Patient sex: M
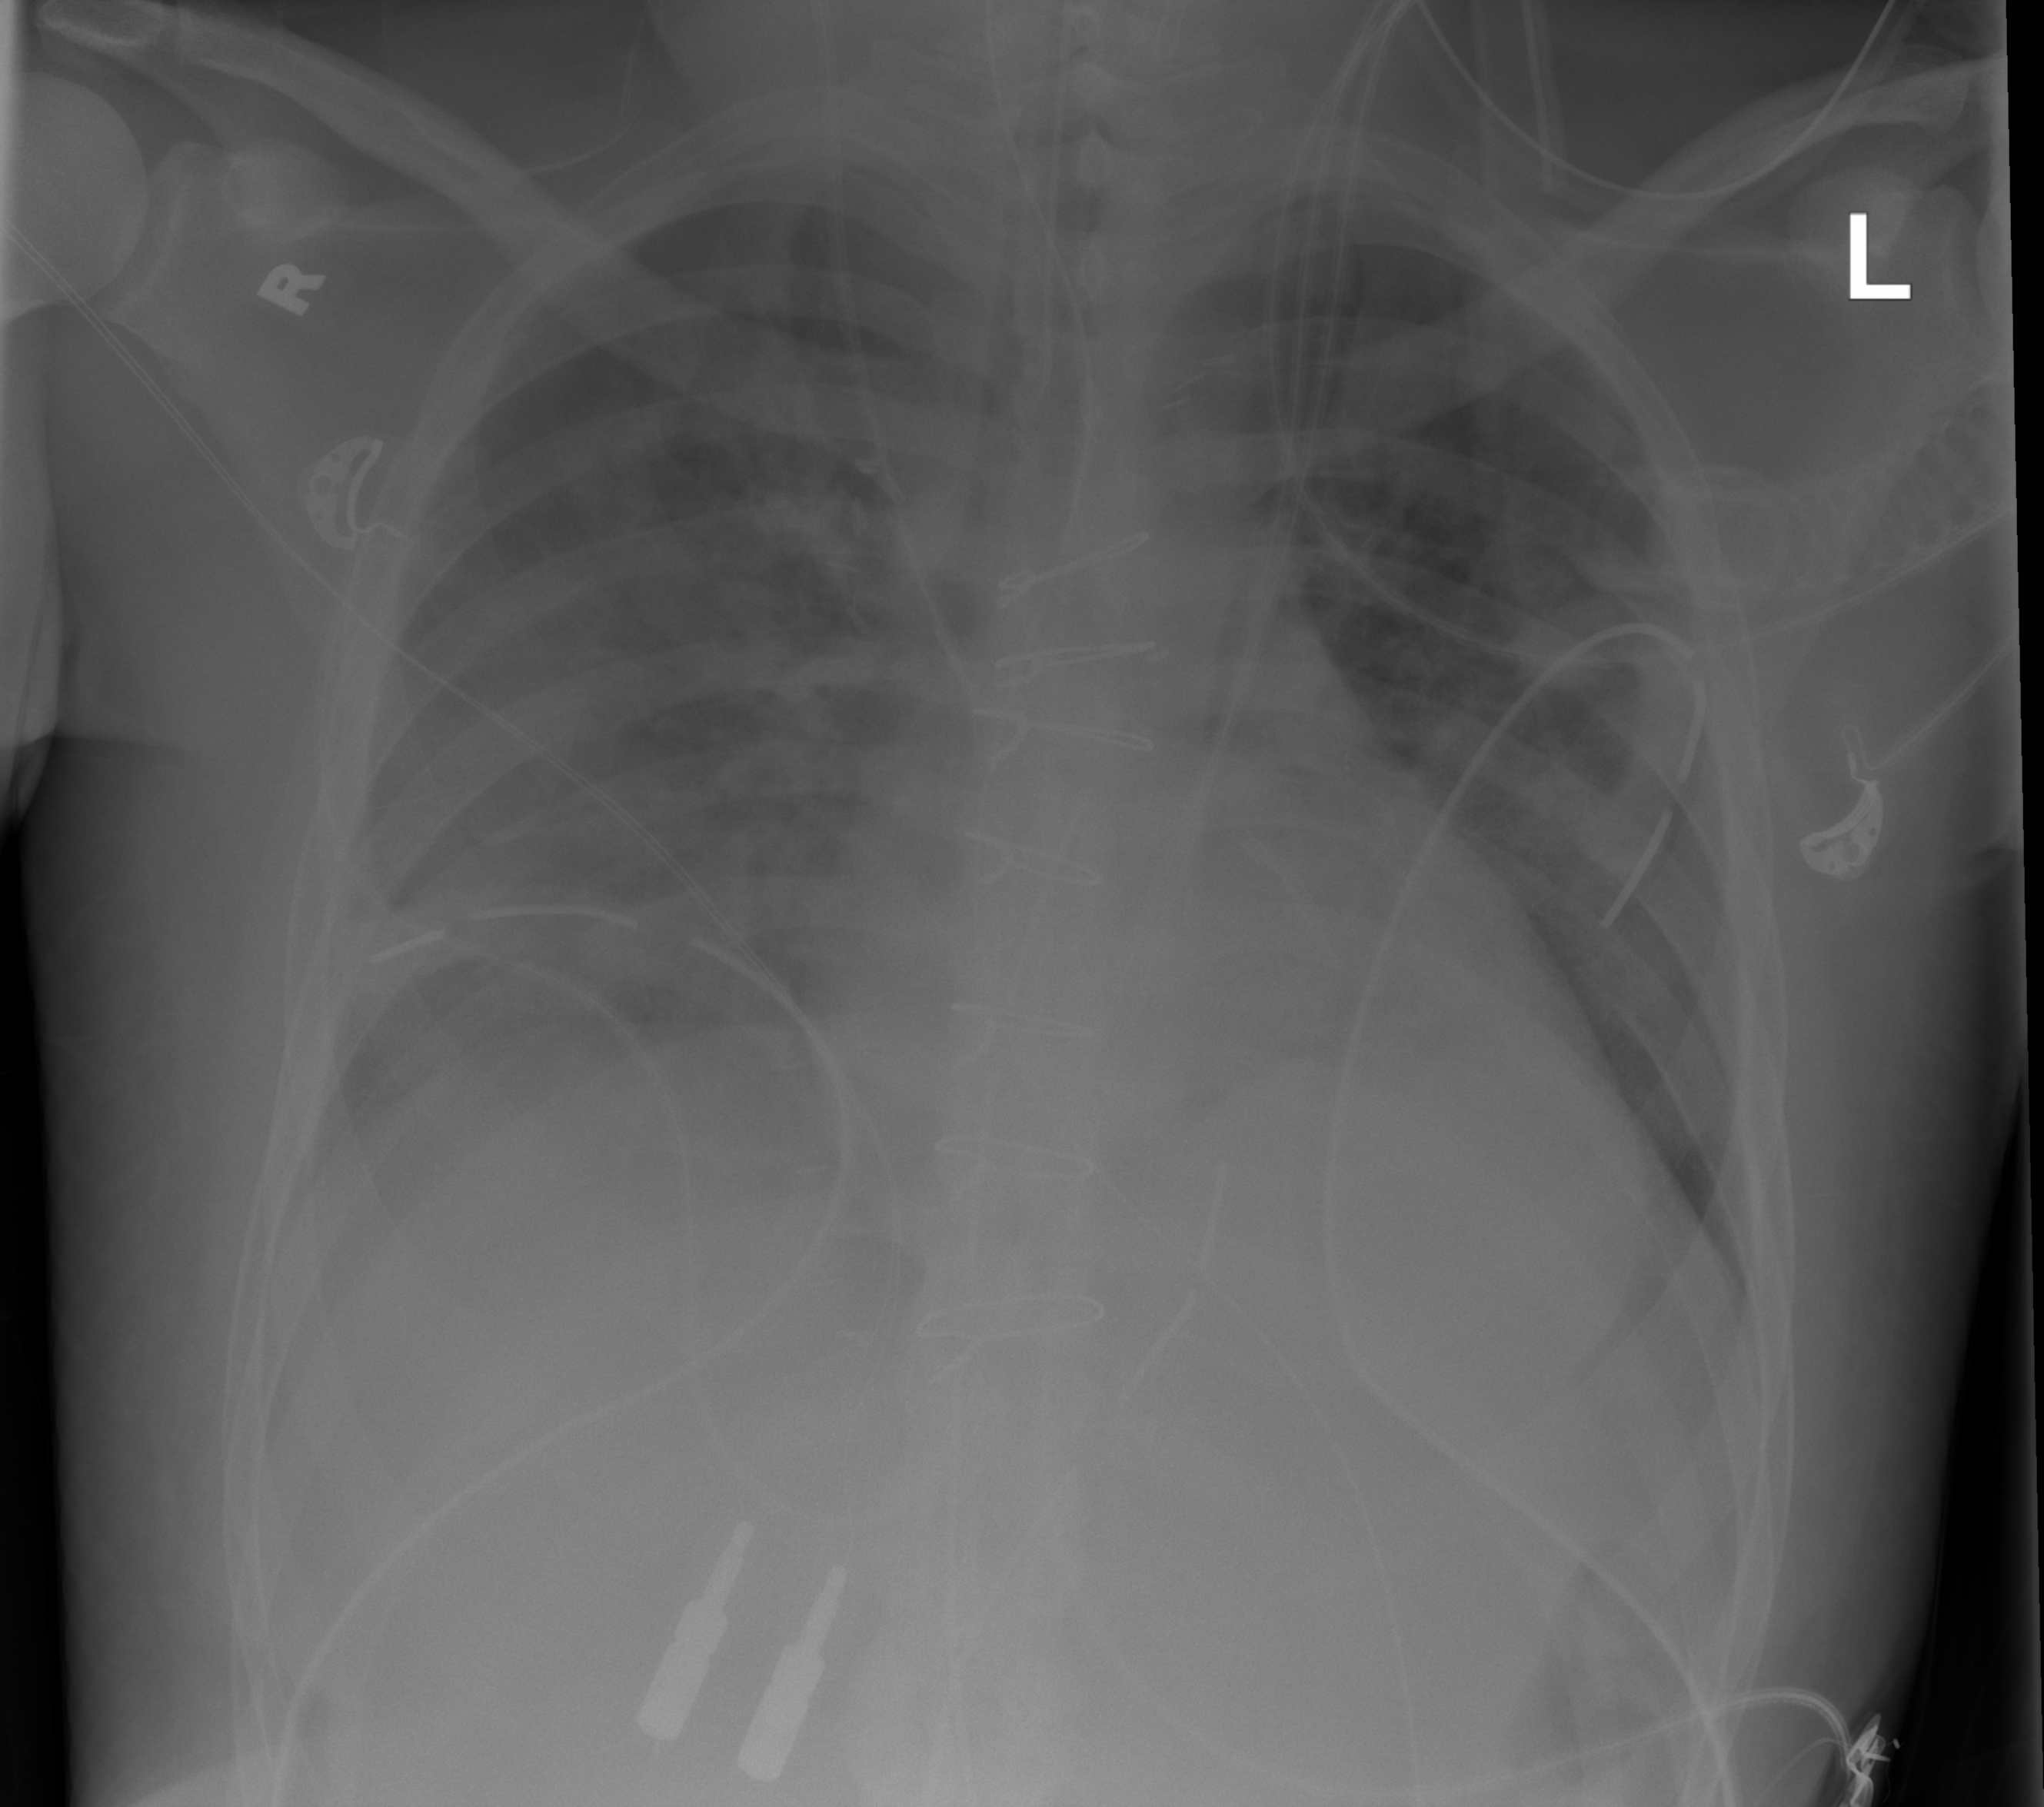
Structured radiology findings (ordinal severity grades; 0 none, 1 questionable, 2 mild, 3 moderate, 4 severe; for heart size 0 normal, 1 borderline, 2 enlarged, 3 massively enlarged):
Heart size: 2
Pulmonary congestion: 2
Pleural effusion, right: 3
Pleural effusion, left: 0
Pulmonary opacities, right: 3
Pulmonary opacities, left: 3
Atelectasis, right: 3
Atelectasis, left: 0